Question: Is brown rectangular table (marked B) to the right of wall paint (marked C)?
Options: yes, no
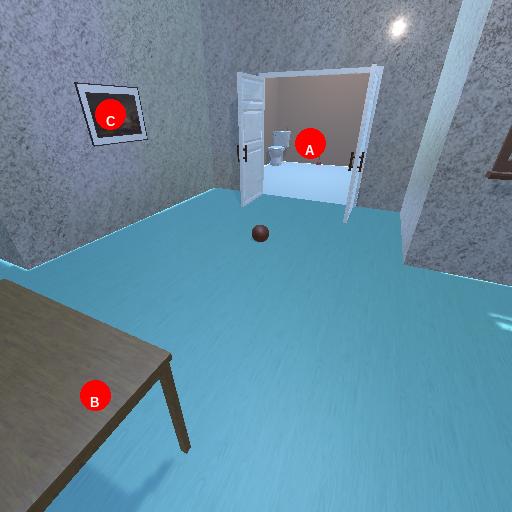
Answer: yes